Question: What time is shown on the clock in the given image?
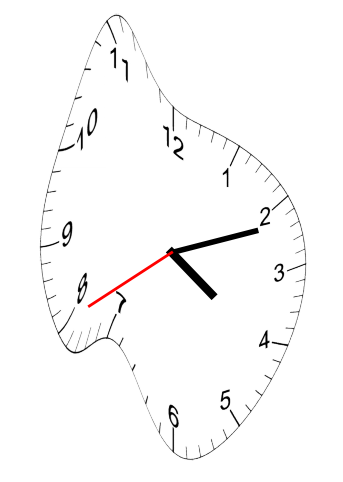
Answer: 04:11:40